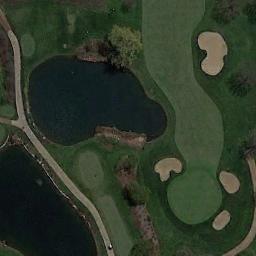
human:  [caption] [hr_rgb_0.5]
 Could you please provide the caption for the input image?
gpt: There are several bunkers and lakes and a few paths and many trees on a large green lawn on the golf course .

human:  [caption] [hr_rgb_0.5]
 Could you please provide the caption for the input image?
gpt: There are more than a dozen bunkers and winding paths in this area .

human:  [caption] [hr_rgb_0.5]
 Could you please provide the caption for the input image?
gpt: The golf course has two lakes, Some putting greens, Fairways, Roads and sandpits and a road goes through the golf course .

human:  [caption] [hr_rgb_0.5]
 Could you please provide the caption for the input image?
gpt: Many trees are near the golf course .

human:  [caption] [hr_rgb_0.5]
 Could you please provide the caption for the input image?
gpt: There are four bunkers and two lakes on the golf course .